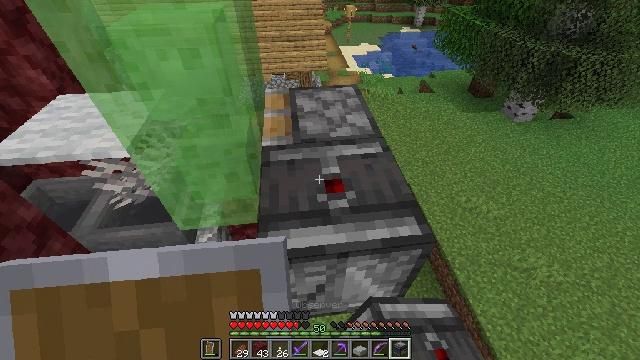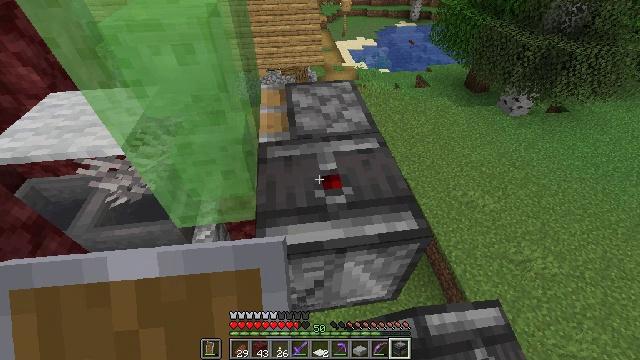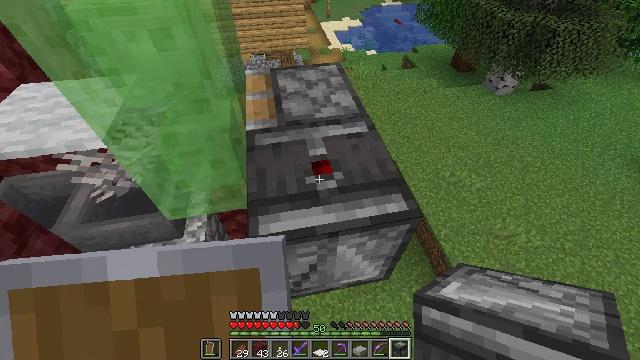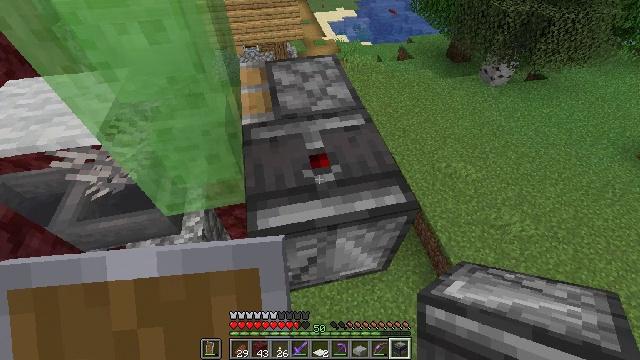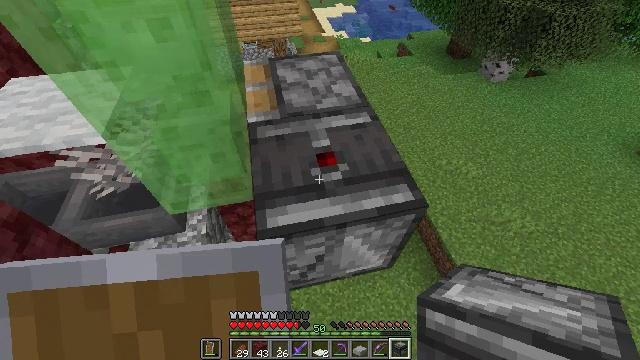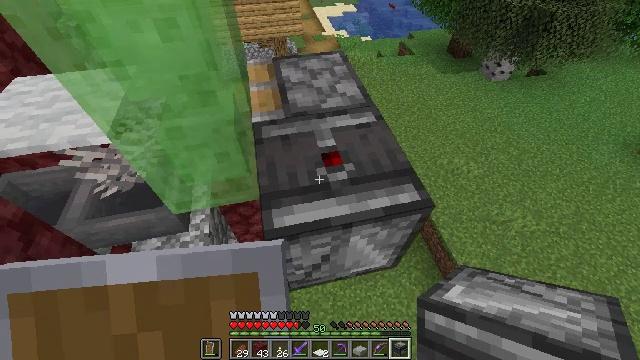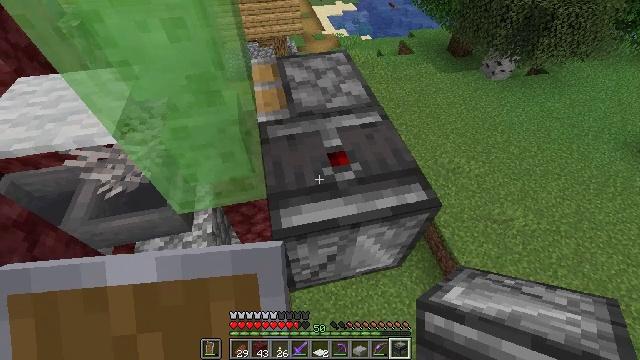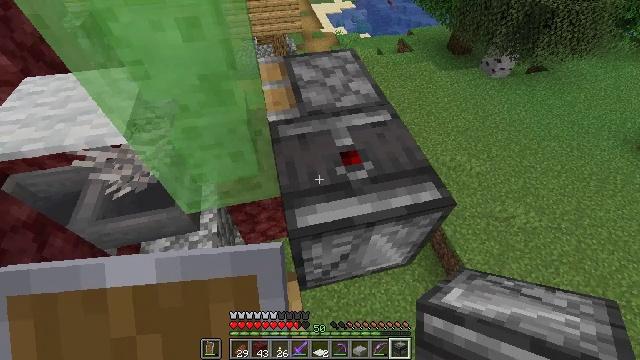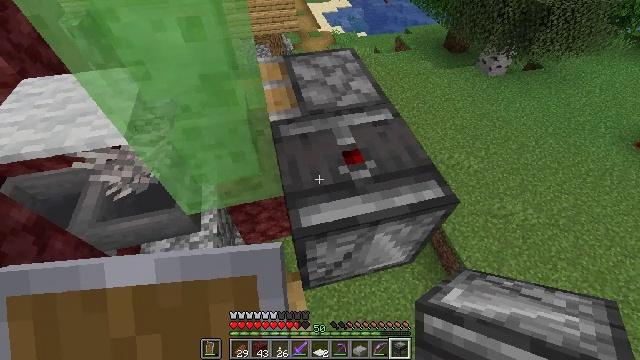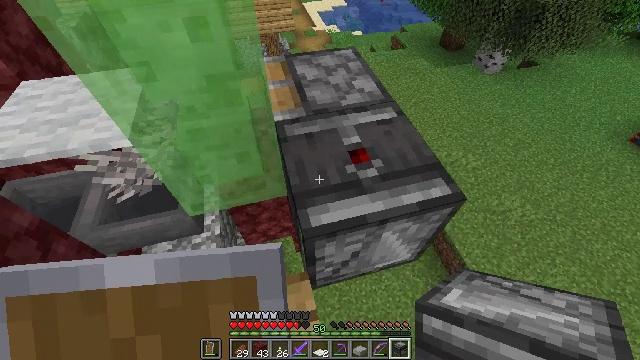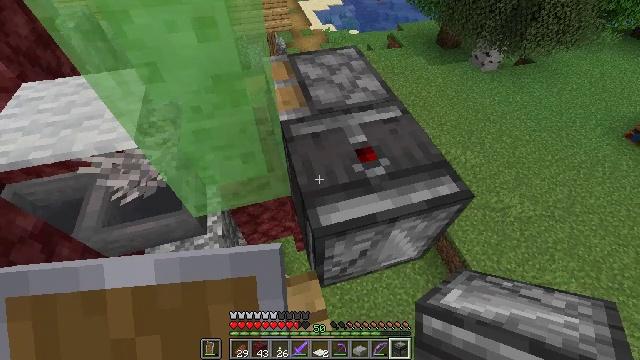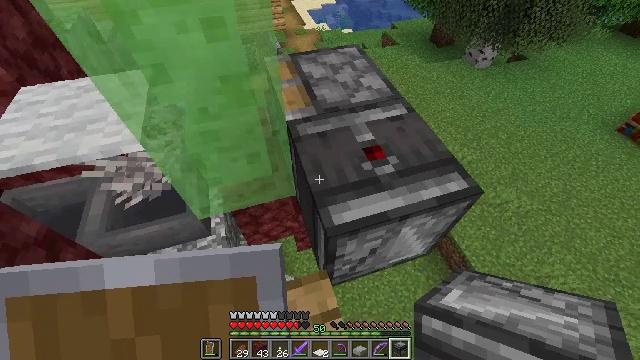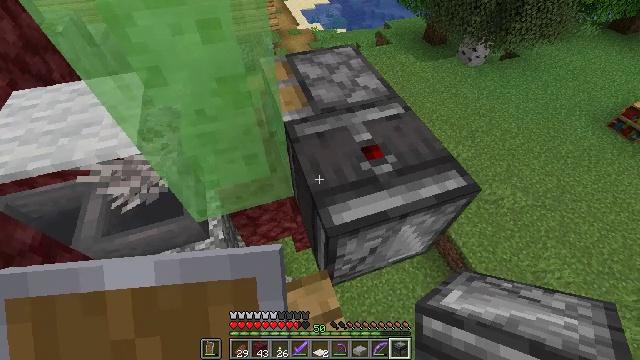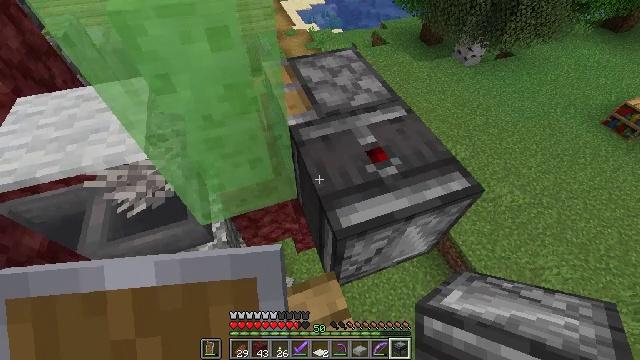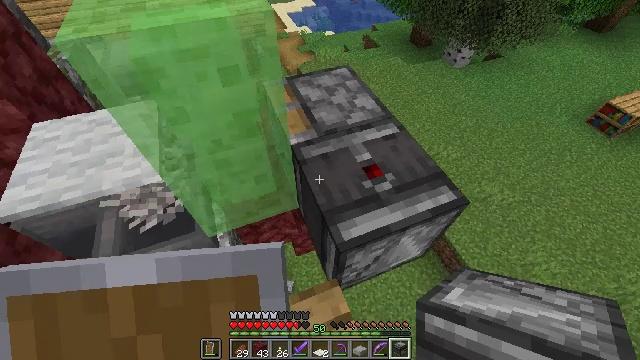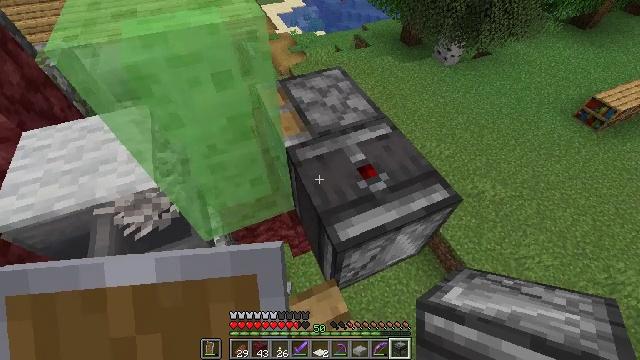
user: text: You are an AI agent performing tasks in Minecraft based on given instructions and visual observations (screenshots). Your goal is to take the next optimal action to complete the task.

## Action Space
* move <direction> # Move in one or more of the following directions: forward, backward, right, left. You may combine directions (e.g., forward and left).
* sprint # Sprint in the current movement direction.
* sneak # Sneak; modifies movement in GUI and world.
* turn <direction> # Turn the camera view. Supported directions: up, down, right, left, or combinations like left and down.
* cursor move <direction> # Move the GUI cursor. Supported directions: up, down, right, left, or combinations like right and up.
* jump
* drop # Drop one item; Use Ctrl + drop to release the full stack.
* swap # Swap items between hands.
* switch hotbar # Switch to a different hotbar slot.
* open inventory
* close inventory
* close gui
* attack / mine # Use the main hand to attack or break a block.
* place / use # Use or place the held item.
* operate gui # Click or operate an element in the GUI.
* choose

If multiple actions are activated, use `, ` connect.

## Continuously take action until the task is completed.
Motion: motion action
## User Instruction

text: Break the observer to move it.
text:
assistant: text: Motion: sneak
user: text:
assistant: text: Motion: sneak, turn right and down
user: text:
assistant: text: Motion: move left, sneak, turn right and down
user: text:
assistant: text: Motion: move left, sneak
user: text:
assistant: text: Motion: move left, sneak
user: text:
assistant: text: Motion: move left, sneak
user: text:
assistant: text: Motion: move left, sneak
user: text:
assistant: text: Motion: move left, sneak
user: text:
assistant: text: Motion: move left, sneak, turn right
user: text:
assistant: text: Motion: move left, sneak
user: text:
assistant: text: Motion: move left, sneak, turn right
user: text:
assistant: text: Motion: move left, turn right
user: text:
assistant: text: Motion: no_op
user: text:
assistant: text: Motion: turn right
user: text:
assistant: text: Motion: turn right
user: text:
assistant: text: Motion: turn right
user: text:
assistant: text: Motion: turn right and down
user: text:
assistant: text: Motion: turn right
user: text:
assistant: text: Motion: no_op
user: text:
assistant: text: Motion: turn right
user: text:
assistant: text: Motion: no_op
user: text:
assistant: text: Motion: no_op
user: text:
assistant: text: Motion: no_op
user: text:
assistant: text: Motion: no_op
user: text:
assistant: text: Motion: no_op
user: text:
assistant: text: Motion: no_op
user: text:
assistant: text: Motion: no_op
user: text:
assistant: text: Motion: no_op
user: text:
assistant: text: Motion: no_op
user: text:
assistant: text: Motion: no_op